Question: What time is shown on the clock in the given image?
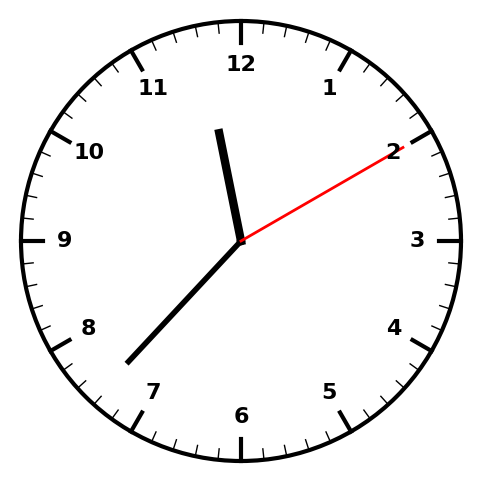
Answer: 11:37:10